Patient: sex F, age 67
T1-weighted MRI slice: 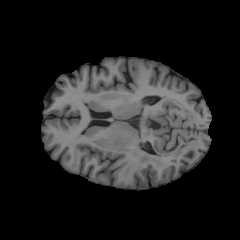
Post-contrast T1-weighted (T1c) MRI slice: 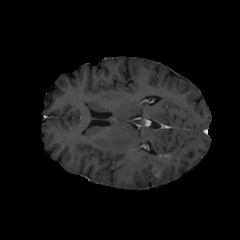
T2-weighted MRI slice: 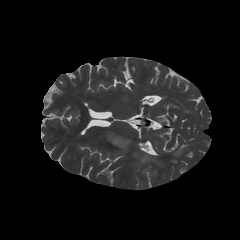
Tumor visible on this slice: yes
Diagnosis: Glioblastoma, IDH-wildtype
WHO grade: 4